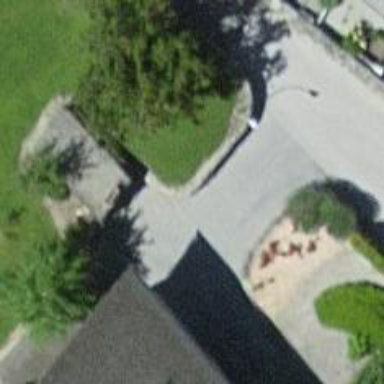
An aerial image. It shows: Retaining wall.